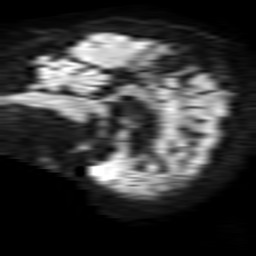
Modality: TRACE
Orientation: sagittal
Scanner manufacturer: philips
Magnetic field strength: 1.5 T
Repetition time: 3.4 s
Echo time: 0.06922 s